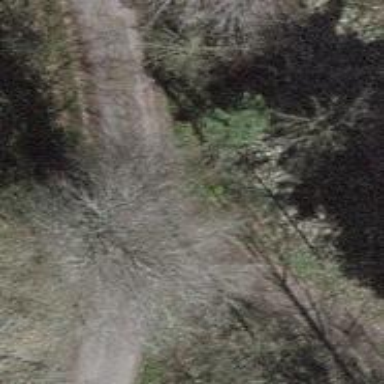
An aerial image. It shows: Paved track road with grade1 track type.